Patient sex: M
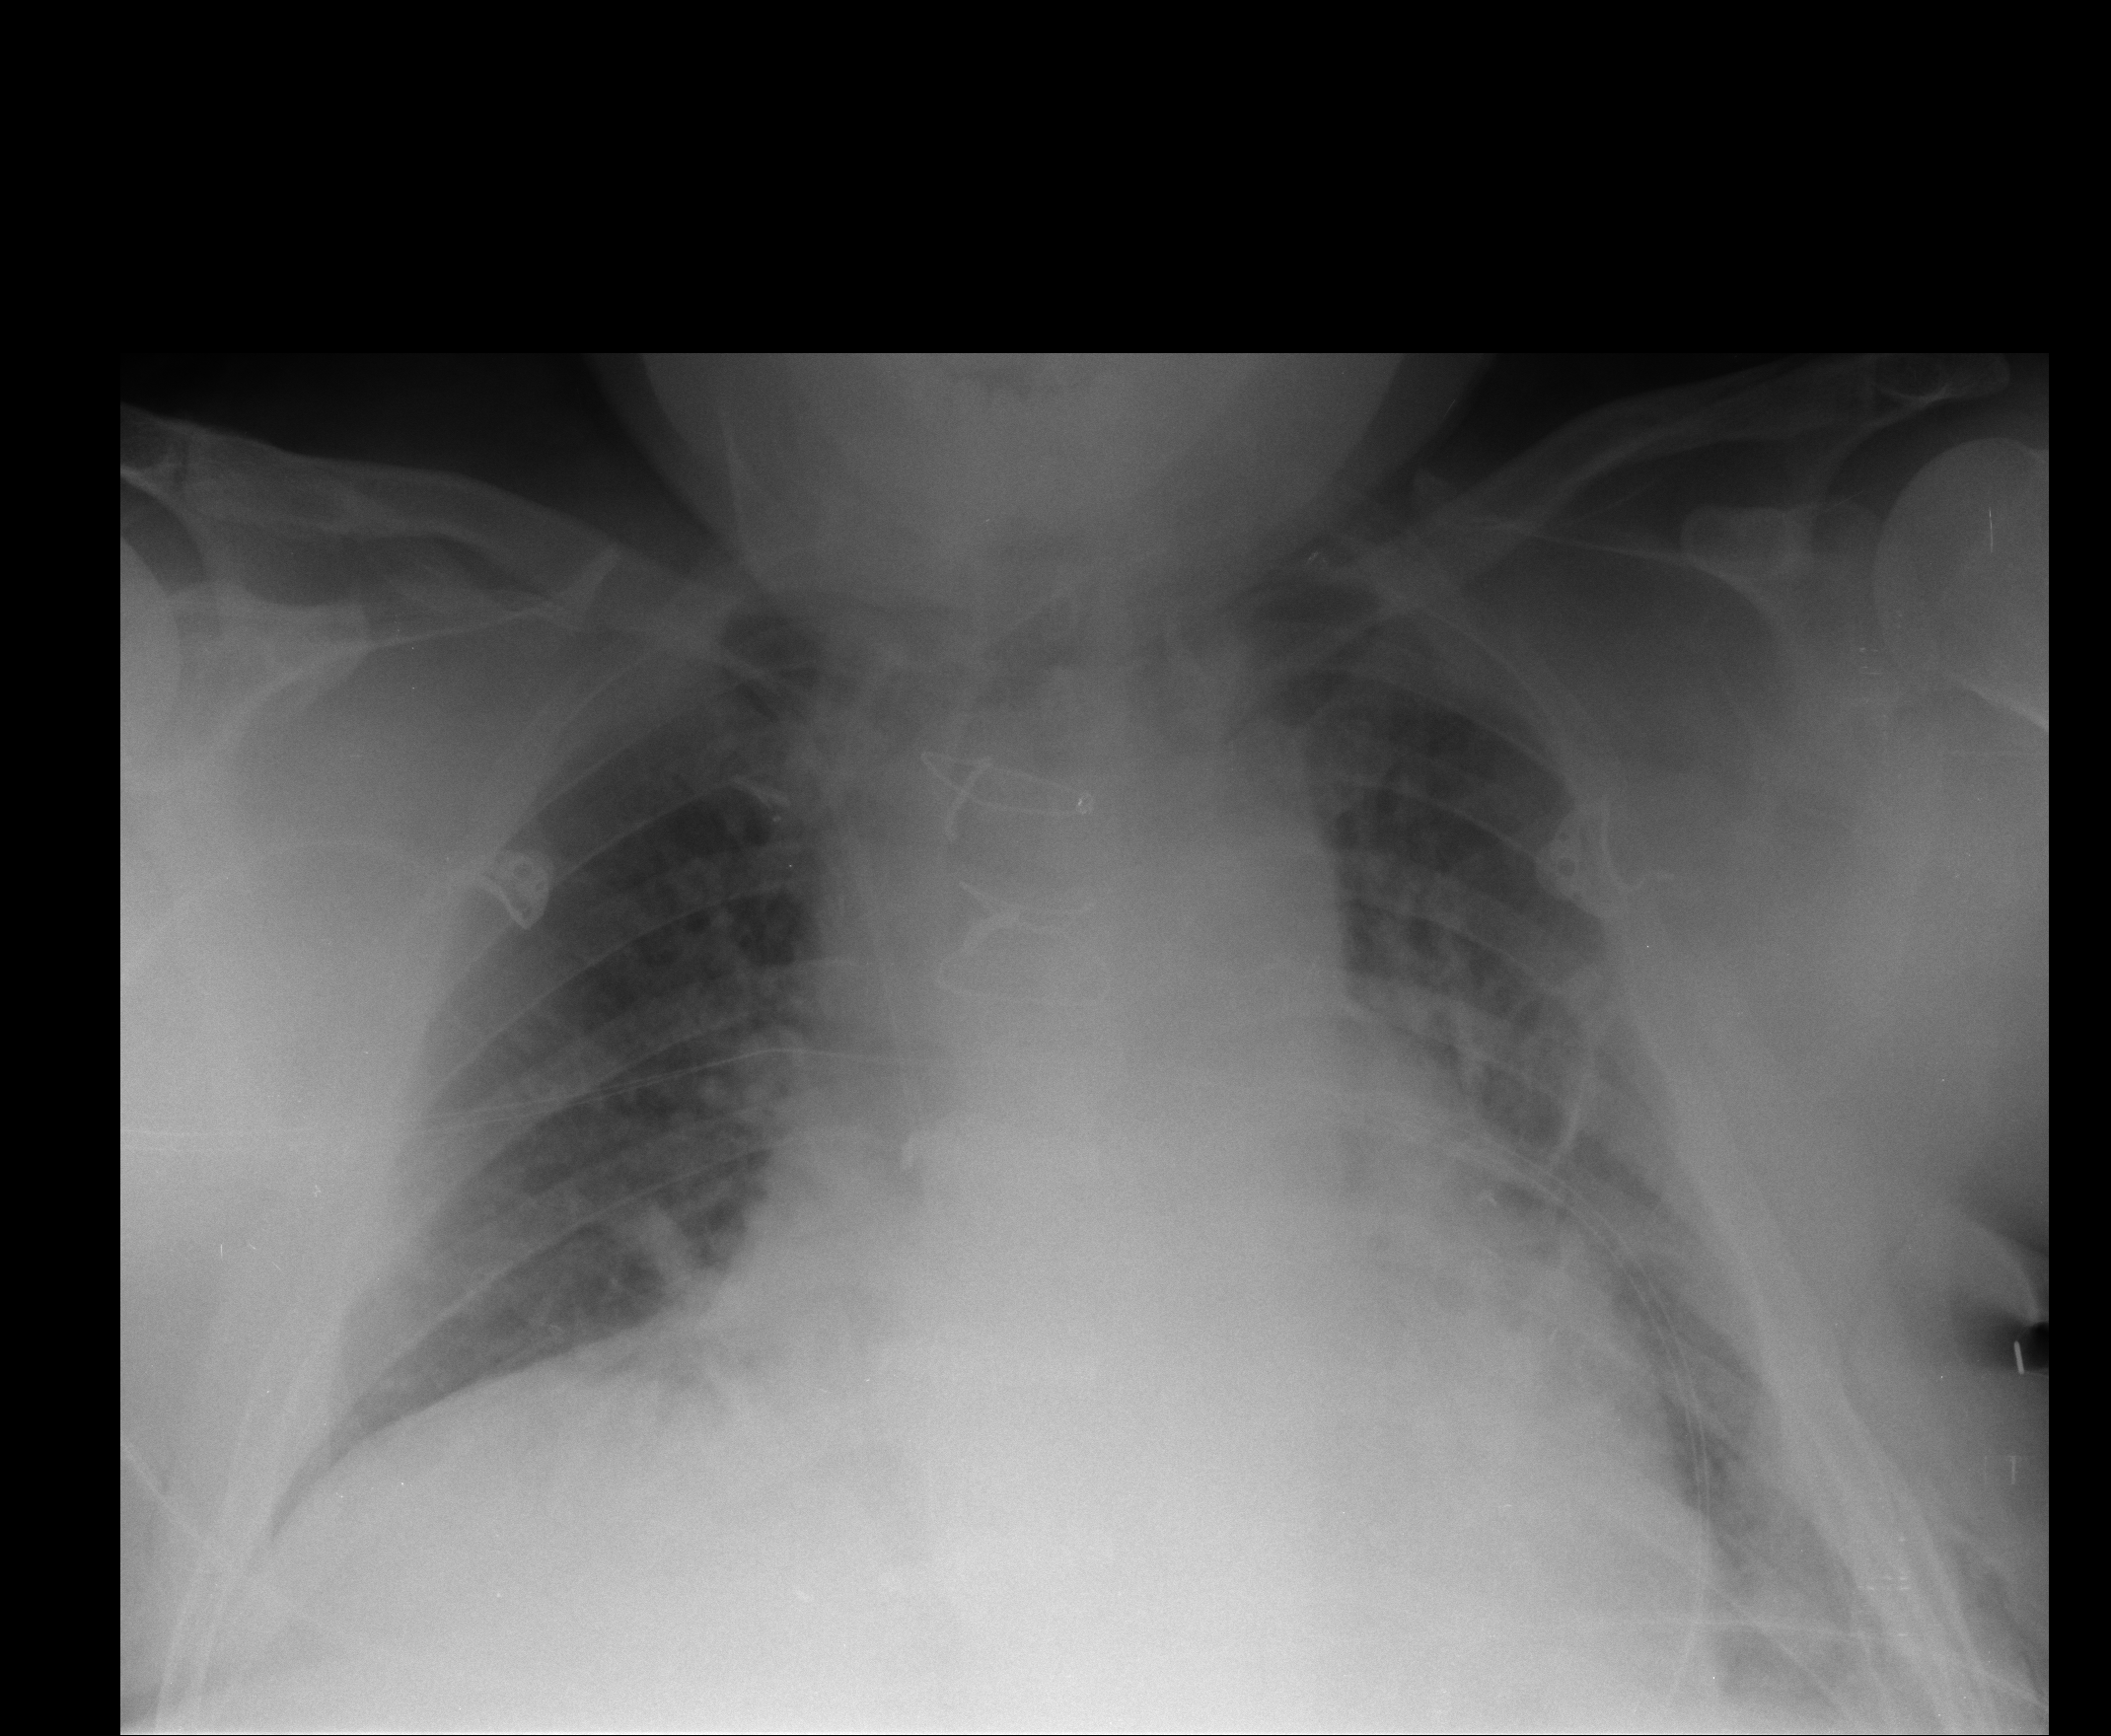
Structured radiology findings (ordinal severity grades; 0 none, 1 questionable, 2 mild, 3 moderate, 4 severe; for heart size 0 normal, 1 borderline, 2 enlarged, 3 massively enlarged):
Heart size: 2
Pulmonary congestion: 2
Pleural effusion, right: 0
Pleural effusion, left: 0
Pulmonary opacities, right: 0
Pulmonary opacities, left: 2
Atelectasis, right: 2
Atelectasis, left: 2